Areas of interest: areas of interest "Scenic Spot"
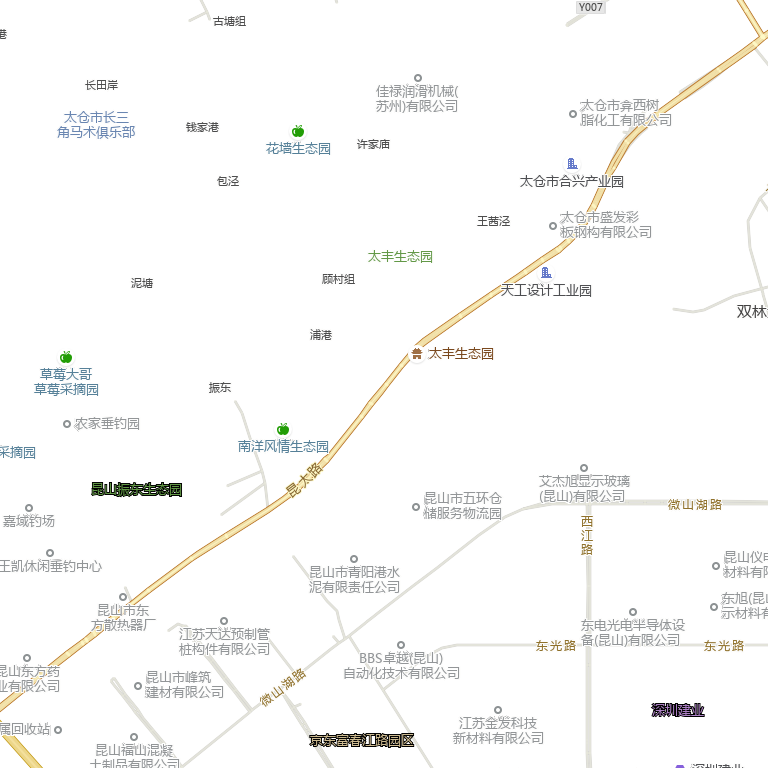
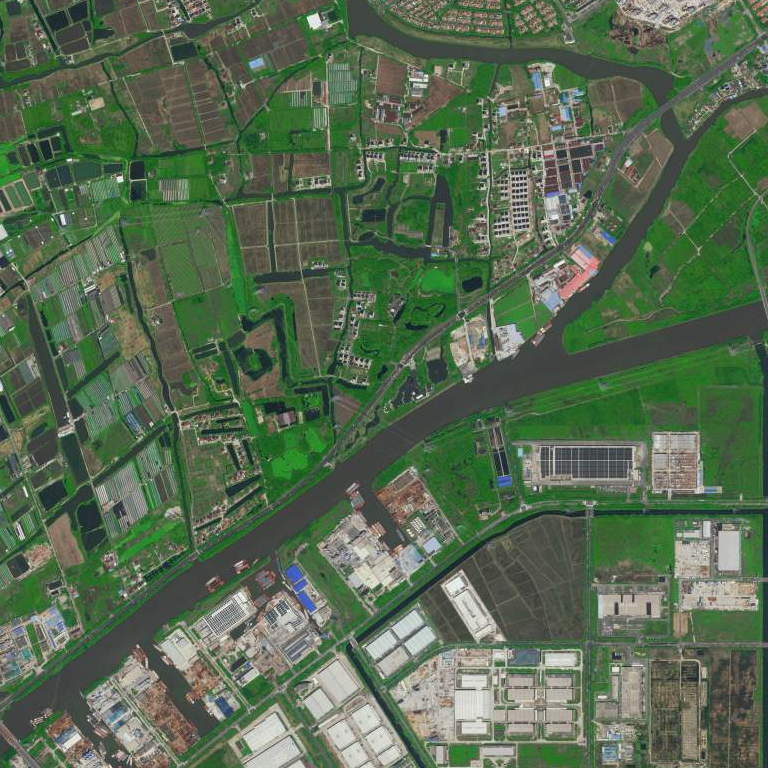